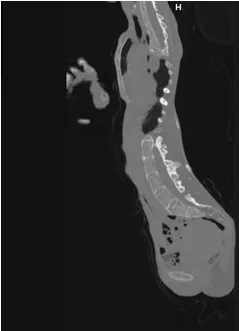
CT aspect. Marked kyphoscoliosis deformities. Lateral view.
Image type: radiology (ct)